Field crop: maize
Growth stage: 2
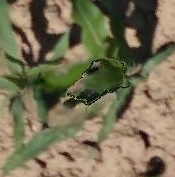
Species: maize